Field crop: maize
Growth stage: 2
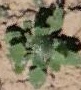
Species: chenopodium